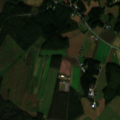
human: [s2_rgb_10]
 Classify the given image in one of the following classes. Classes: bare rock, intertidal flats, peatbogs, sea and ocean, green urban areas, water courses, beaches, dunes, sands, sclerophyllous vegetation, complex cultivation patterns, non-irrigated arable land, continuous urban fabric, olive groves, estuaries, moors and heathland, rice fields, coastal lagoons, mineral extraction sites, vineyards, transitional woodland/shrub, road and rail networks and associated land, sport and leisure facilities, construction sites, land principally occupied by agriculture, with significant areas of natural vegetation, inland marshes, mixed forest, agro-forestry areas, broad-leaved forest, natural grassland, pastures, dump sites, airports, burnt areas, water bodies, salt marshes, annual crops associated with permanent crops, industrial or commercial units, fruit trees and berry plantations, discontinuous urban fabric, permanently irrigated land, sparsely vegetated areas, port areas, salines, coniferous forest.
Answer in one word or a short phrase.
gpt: discontinuous urban fabric, non-irrigated arable land, land principally occupied by agriculture, with significant areas of natural vegetation, coniferous forest